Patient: sex M, age 53
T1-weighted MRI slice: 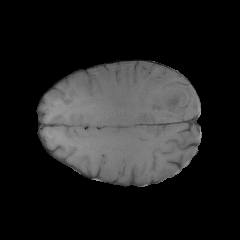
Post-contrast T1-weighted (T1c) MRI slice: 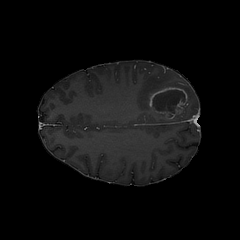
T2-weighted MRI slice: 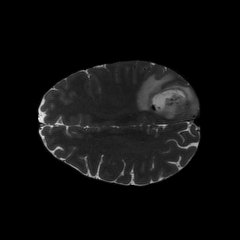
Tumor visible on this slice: yes
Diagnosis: Glioblastoma, IDH-wildtype
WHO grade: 4